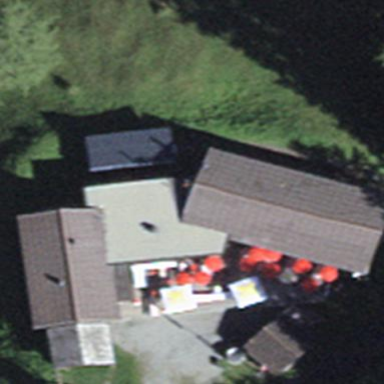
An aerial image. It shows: Restaurant in building.